Question: I was just examining an estimated execution plan in SSMS. I noticed that a query had query cost of 99% (relative to the batch). I then examined the plan displayed below. That cost was almost entirely coming from a "Clustered Index Delete" on table A. However, the Missing Index recommendation is for Table B. And the Missing Index Impact is said to be 95%.
The query is a 'DELETE' statement (obviously) which relies on a nested loops 'INNER JOIN' with 'TableB'. If nearly all the cost according to the plan is coming from the 'DELETE' operation, why would the index suggestion be on Table B which -- even though it was a scan -- had a cost of only 0%? Is the impact of 95% an impact against the neglible cost of the scan (listed as on 0%) and not the overall cost of the query (said to be nearly ALL of the batch)?
Please explain IMPACT if possible. Here is the plan:

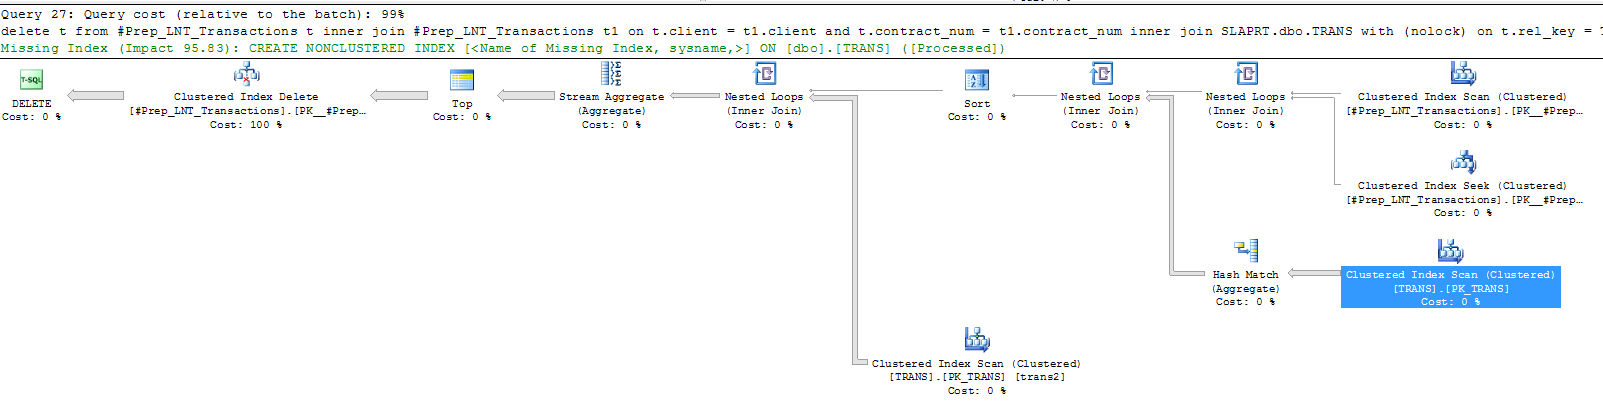
Answer: This is query 27 in the batch.
Probably the impact it is showing you actually belongs to an entirely different statement (1-26).
This seems to be a problem with the way that the impacts are displayed for plans in SSMS.
The two batches below contain the same two statements with the order reversed. Notice in the first case it claims statements would be helped equally with an impact of '99.38' and in the second '49.9818'.
So it is showing the estimated impact for the instance encountered of that missing index - Not the one that actually relates to the statement.
I don't see this issue in the actual execution plans and the correct impact is actually shown in the plan XML next to each statement even in the estimated plan.
I've added a Connect item report about this issue <URL>
Example Data
'''
CREATE TABLE T1
(
X INT,
Y CHAR(8000)
)
INSERT INTO T1
(X)
SELECT TOP 10000 ROW_NUMBER() OVER (ORDER BY @@spid)
FROM sys.all_objects o1,
sys.all_objects o2
'''
Batch 1
'''
SELECT *
FROM T1
WHERE X = -1
SELECT *
FROM T1
WHERE X = -1
UNION ALL
SELECT *
FROM T1
'''

Batch 2
'''
SELECT *
FROM T1
WHERE X = -1
UNION ALL
SELECT *
FROM T1
SELECT *
FROM T1
WHERE X = -1
'''

The XML for the first plan (heavily truncated) is below, showing that the correct information is in the plan itself.
'''
<?xml version="1.0" encoding="utf-16"?>
<ShowPlanXML>
<BatchSequence>
<Batch>
<Statements>
<StmtSimple StatementCompId="1">
<QueryPlan>
<MissingIndexes>
<MissingIndexGroup Impact="99.938">
<MissingIndex Database="[tempdb]" Schema="[dbo]" Table="[T1]">
<ColumnGroup Usage="EQUALITY">
<Column Name="[X]" ColumnId="1" />
</ColumnGroup>
</MissingIndex>
</MissingIndexGroup>
</MissingIndexes>
</QueryPlan>
</StmtSimple>
</Statements>
<Statements>
<StmtSimple StatementCompId="2">
<QueryPlan>
<MissingIndexes>
<MissingIndexGroup Impact="49.9818">
<MissingIndex Database="[tempdb]" Schema="[dbo]" Table="[T1]">
<ColumnGroup Usage="EQUALITY">
<Column Name="[X]" ColumnId="1" />
</ColumnGroup>
</MissingIndex>
</MissingIndexGroup>
</MissingIndexes>
</QueryPlan>
</StmtSimple>
</Statements>
</Batch>
</BatchSequence>
</ShowPlanXML>
'''